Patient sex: F
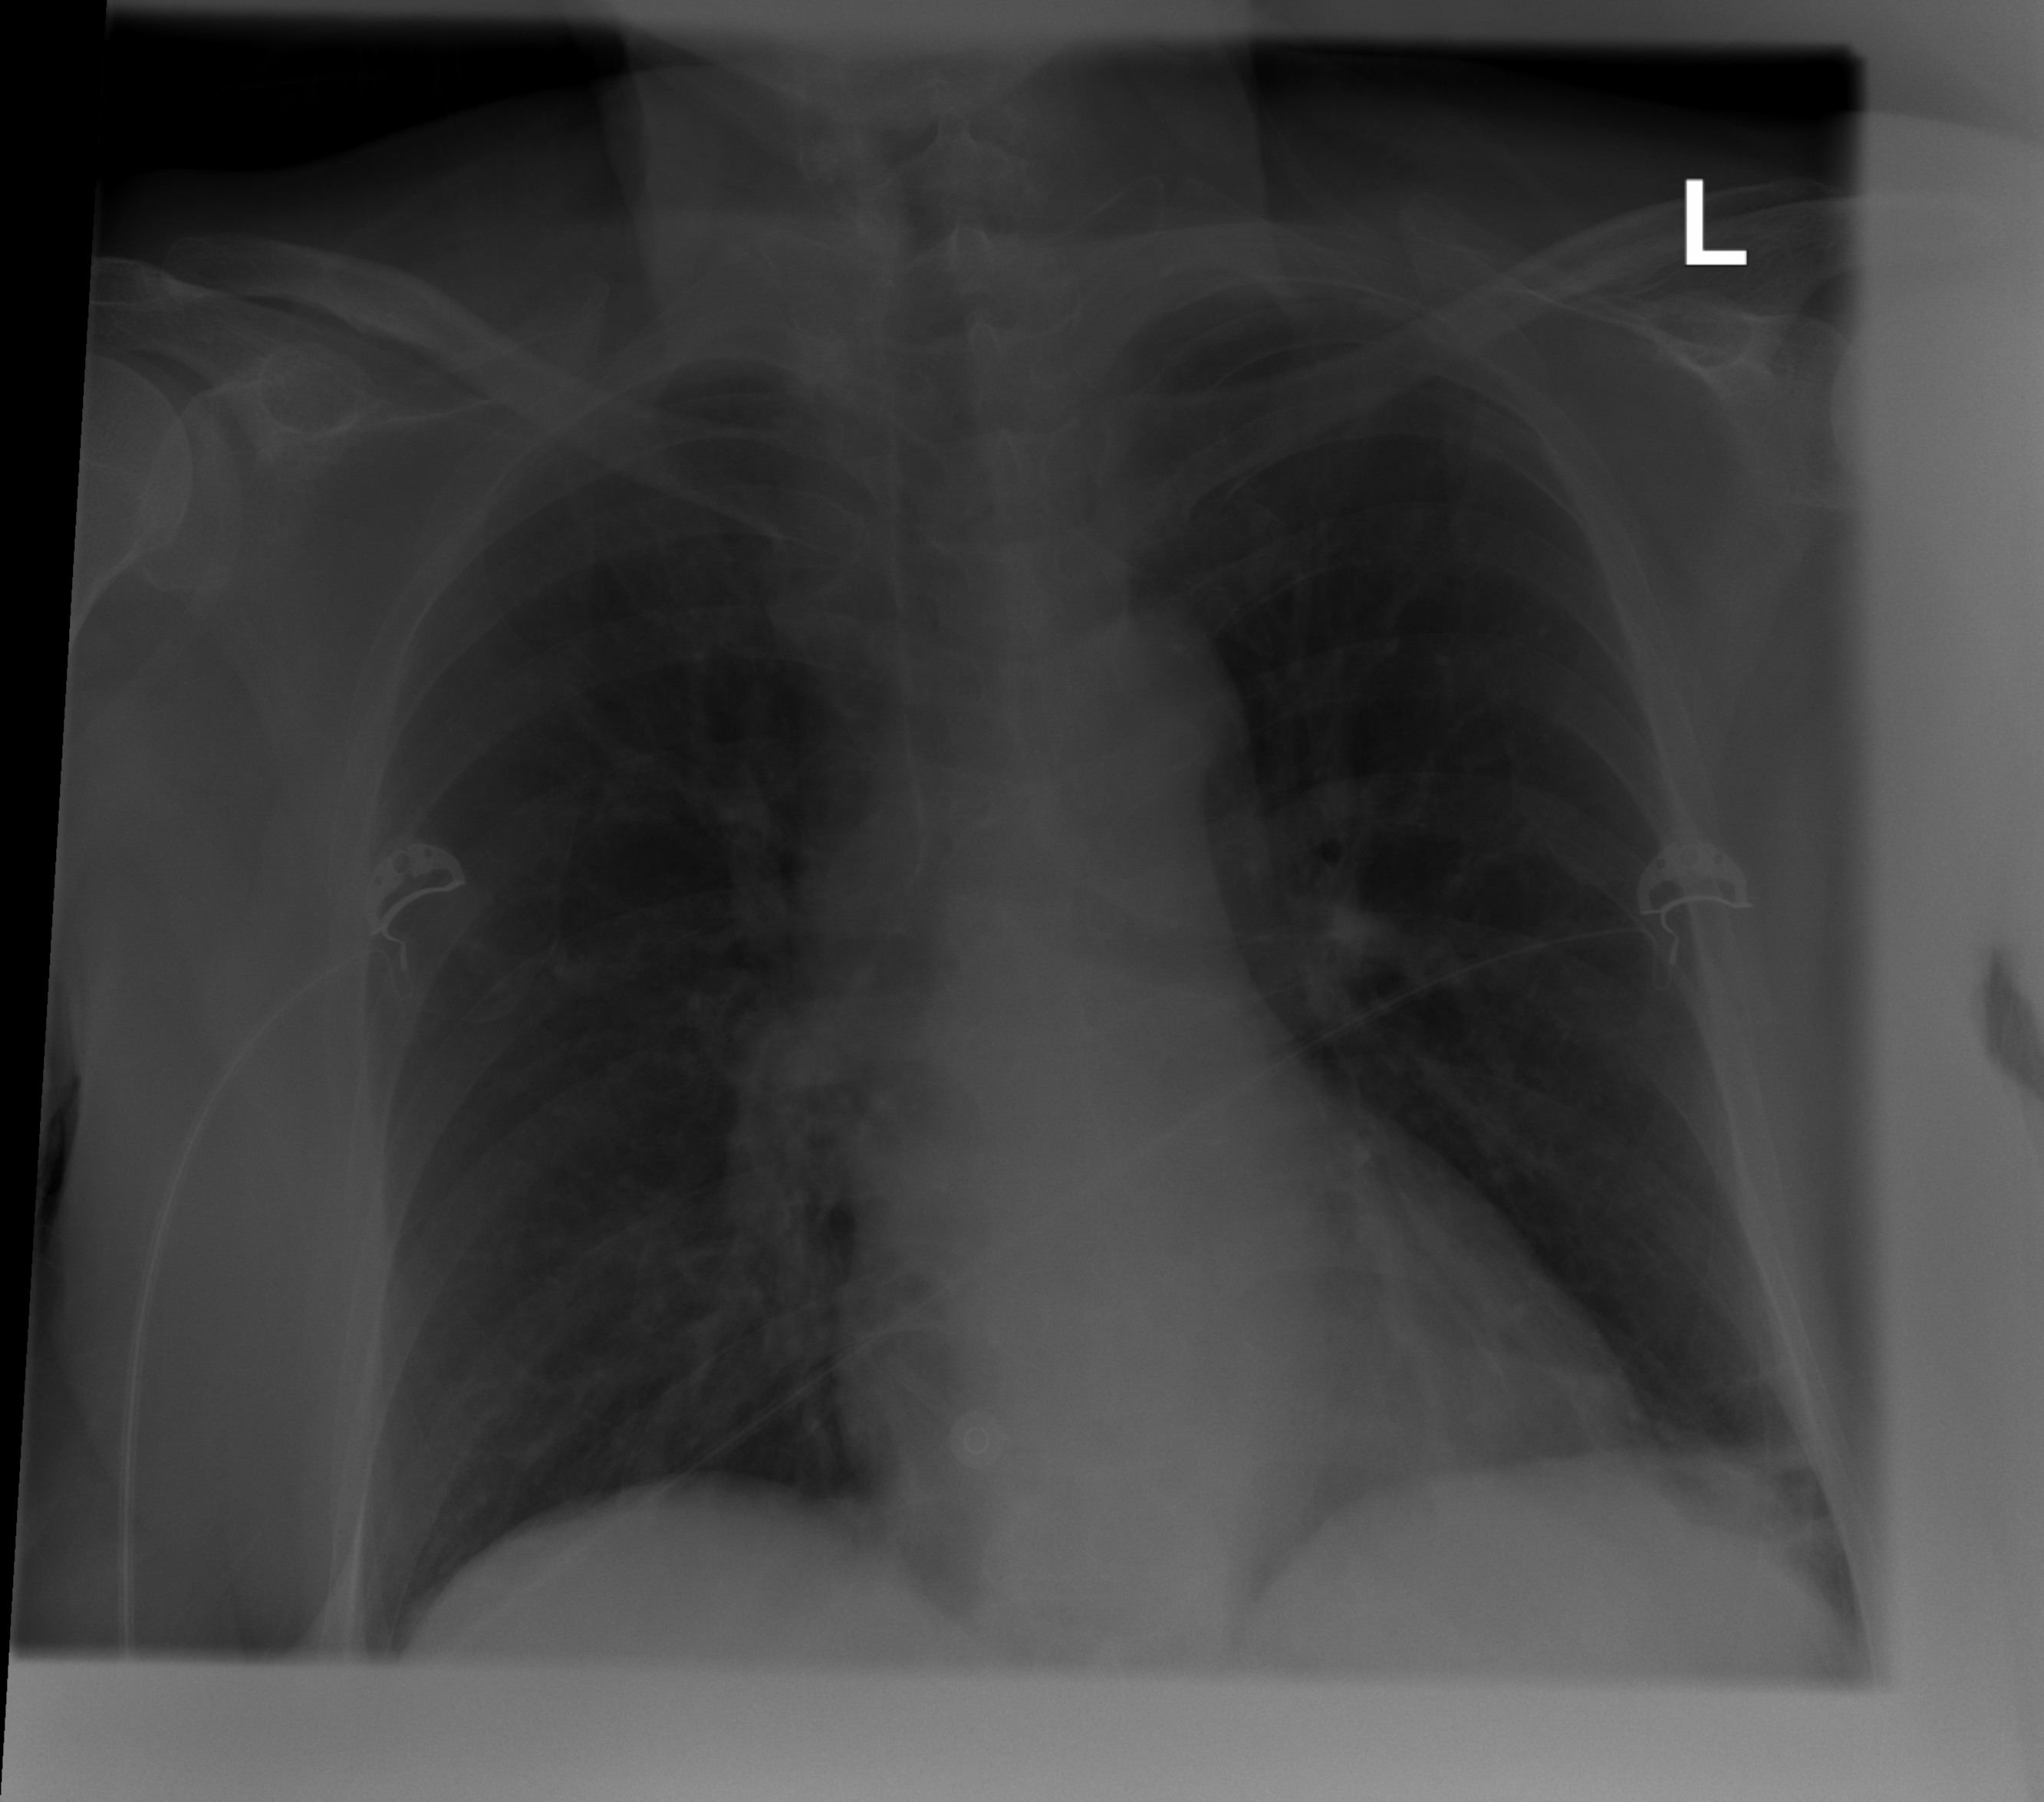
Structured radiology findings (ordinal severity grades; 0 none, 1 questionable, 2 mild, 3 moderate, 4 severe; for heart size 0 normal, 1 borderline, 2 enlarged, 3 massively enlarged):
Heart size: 0
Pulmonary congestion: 1
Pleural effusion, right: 0
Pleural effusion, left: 0
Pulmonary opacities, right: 0
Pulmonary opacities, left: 0
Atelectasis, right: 0
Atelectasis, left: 1